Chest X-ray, PA view. Patient: 48 years old, sex M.
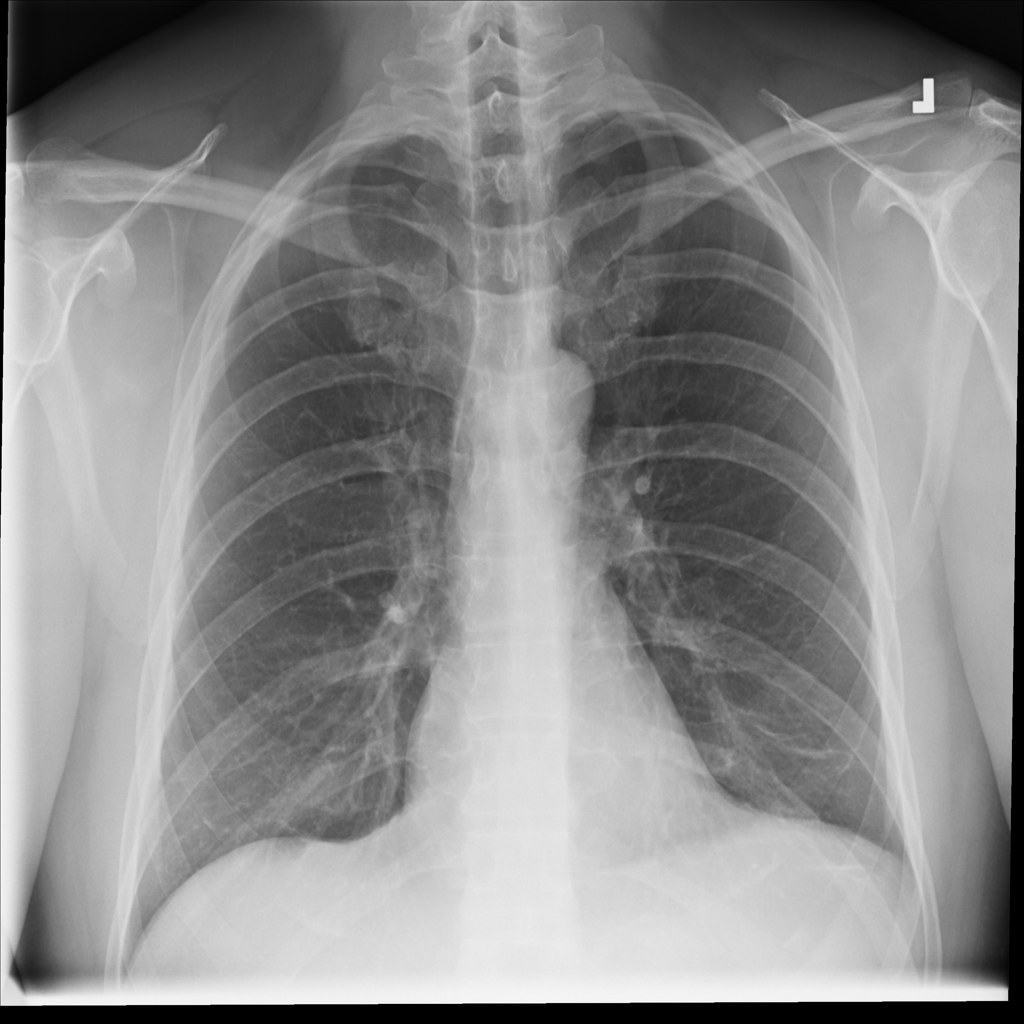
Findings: No Finding